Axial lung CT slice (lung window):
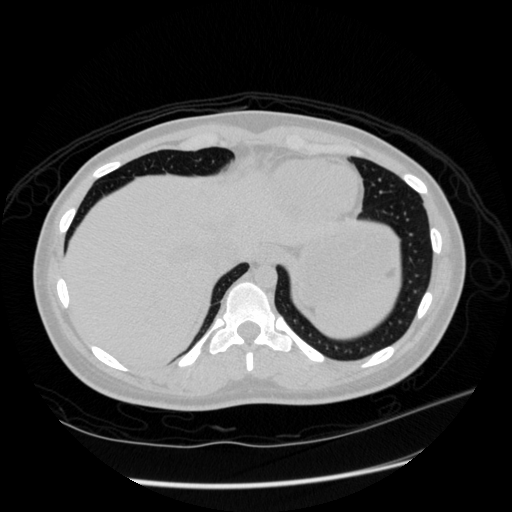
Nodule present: no